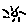
Label: sun